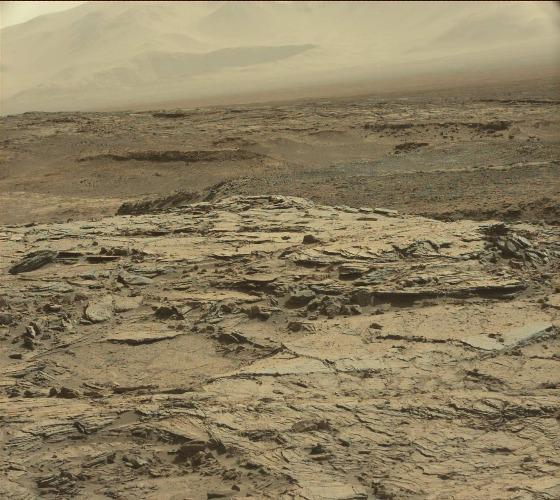
Terrain classes present: Background, Bedrock, Gravel / Sand / Soil, Rock, Shadow